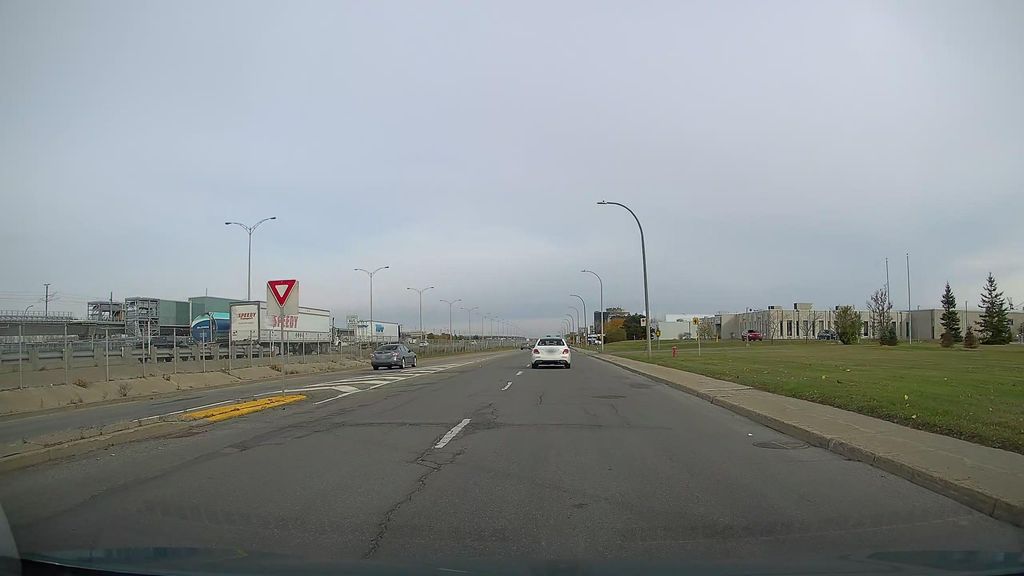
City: montreal